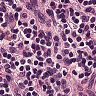
Metastatic tissue present: no